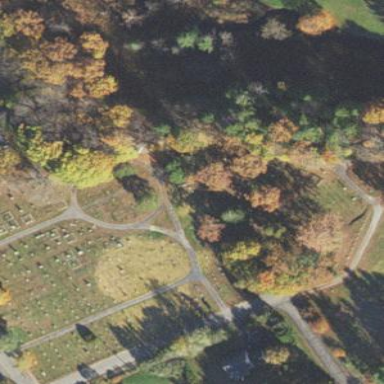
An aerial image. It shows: Cemetery that holds historical significance.